Brain MRI, t2w sequence, axial 2D slice.
Patient: age 41, sex M, weight 95 kg, height 1.95 m
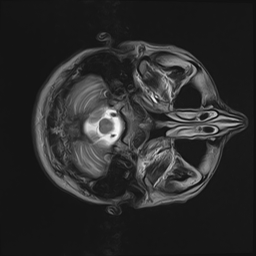